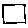
Label: square